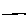
Label: line